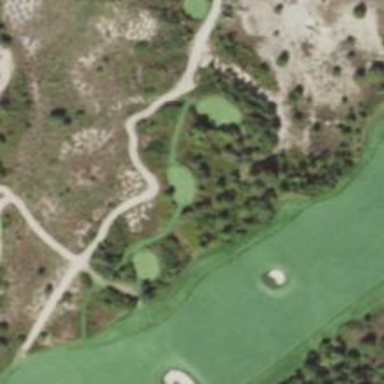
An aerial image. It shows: Path for golf carts.